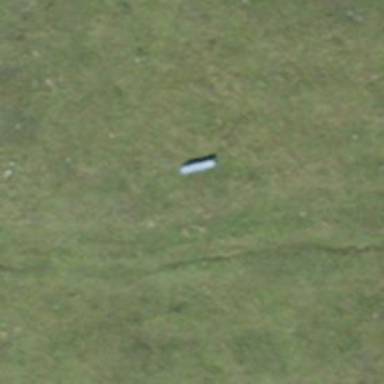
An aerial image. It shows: Blue bench.